Interaction volume radius: 5 \u00c5
Interaction volume height: 20 \u00c5
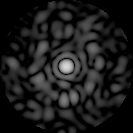
Disorder parameter: 0.8705